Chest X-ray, PA view. Patient: 56 years old, sex F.
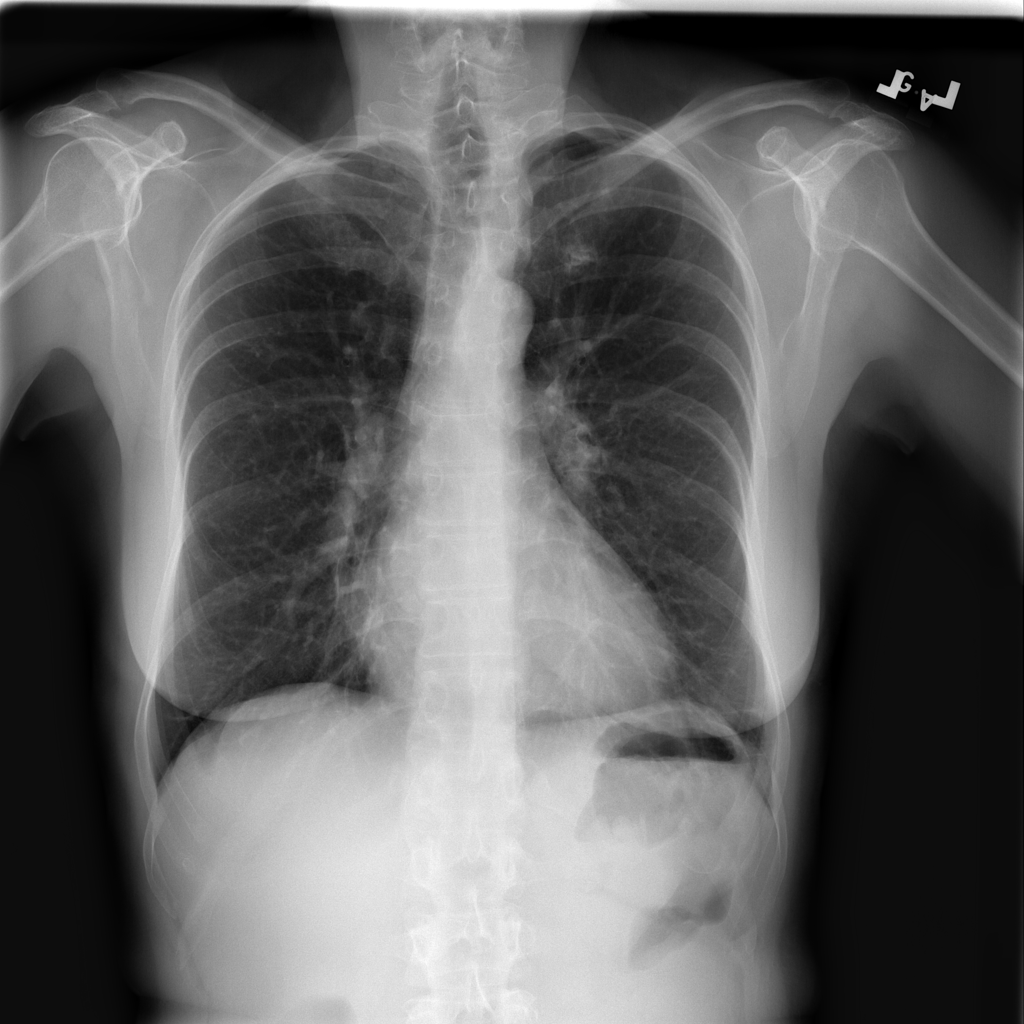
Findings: No Finding